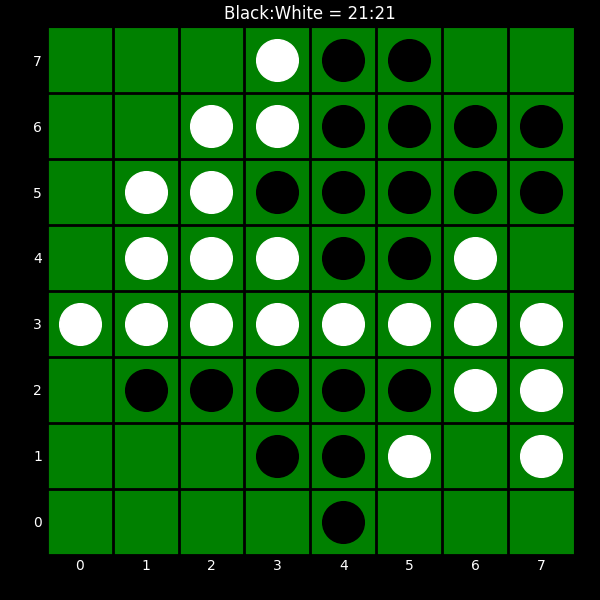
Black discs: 21
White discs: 21